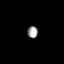
Tissue: lung
Cell type: Endothelial cells
Senescence score: 0.6922
Nuclear area (px): 121
Mean DAPI intensity: 158.504